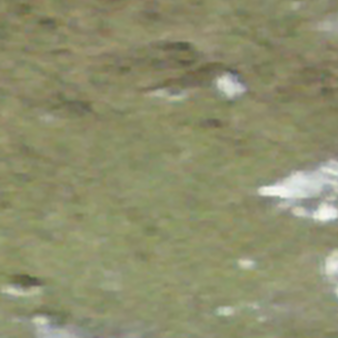
Label: other